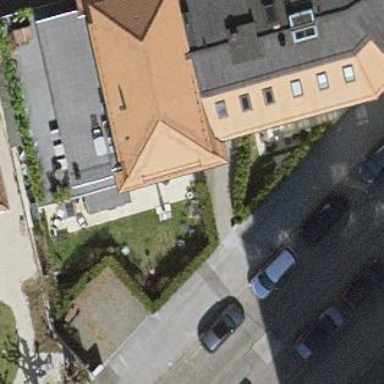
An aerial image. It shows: Building with hipped roof.